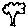
Label: tree